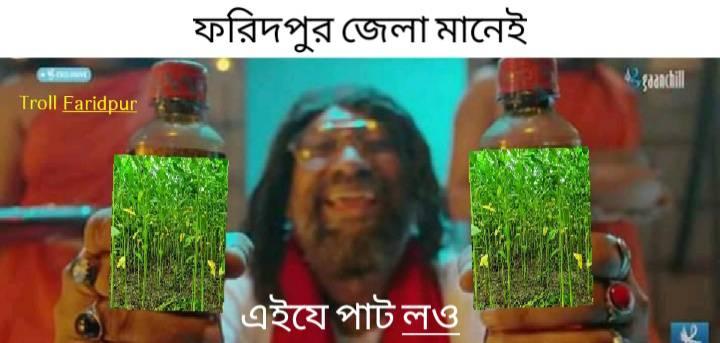
Caption: ফরিদপুর জেলা মানেই     এইযে পাট লও
Label: non-hate